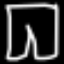
Label: pants